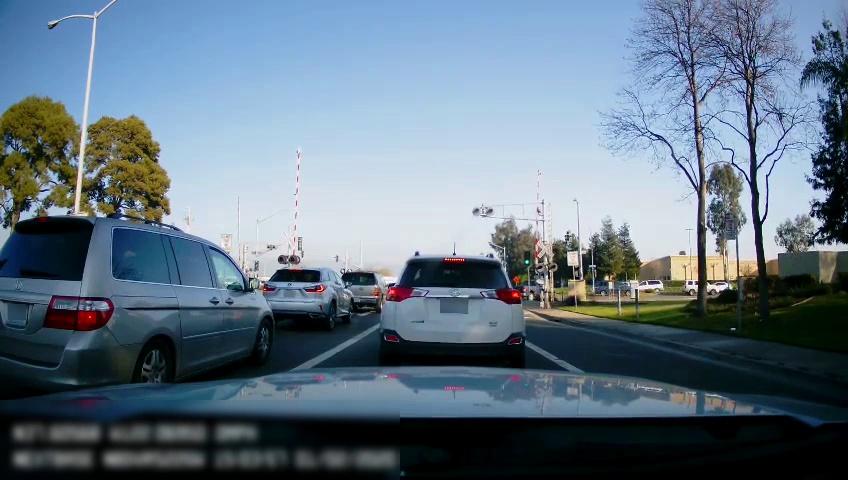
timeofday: Day
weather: Sunny
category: Drivable Space
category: Drivable Space
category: Vehicles | Car
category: Vehicles | SUV
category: Vehicles | SUV
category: Vehicles | Car
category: Vehicles | Car
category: Vehicles | SUV
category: Vehicles | SUV
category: Vehicles | Van
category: Vehicles | SUV
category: Lanes | Current Lane
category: Lanes | Current Lane
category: Traffic | Signs
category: Traffic | Lights
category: Traffic | Lights
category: Traffic | Lights
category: Traffic | Lights
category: Traffic | Signs
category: Traffic | Lights
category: Traffic | Signs